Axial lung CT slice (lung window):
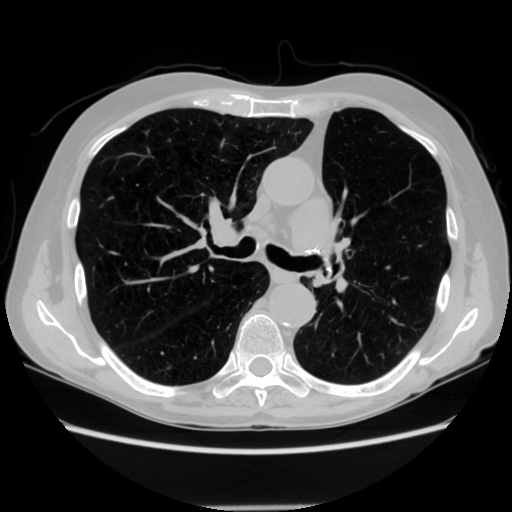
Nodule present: no